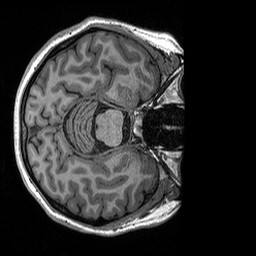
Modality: T1w
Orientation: axial
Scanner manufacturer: siemens
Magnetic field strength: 3 T
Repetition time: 2.3 s
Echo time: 0.00298 s